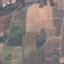
Label: PermanentCrop